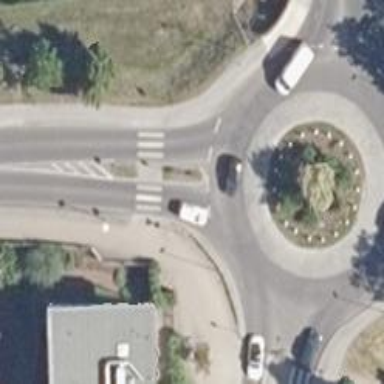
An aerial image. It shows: Uncontrolled zebra crossing with central island.